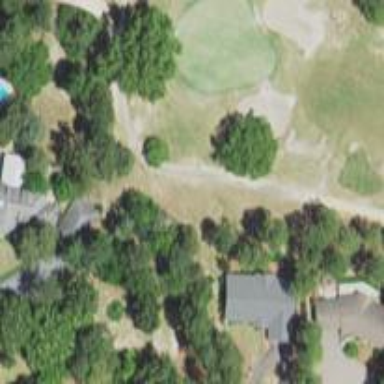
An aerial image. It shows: Path designed for golf carts.